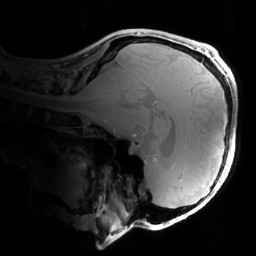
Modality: PDw
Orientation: sagittal
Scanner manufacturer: siemens
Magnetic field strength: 6.98 T
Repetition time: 0.995 s
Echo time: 0.00201 s